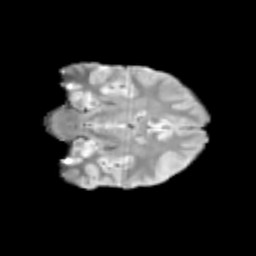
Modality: T2w
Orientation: coronal
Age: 9
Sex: female
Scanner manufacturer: siemens
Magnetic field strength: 3 T
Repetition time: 3.8 s
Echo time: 0.07 s